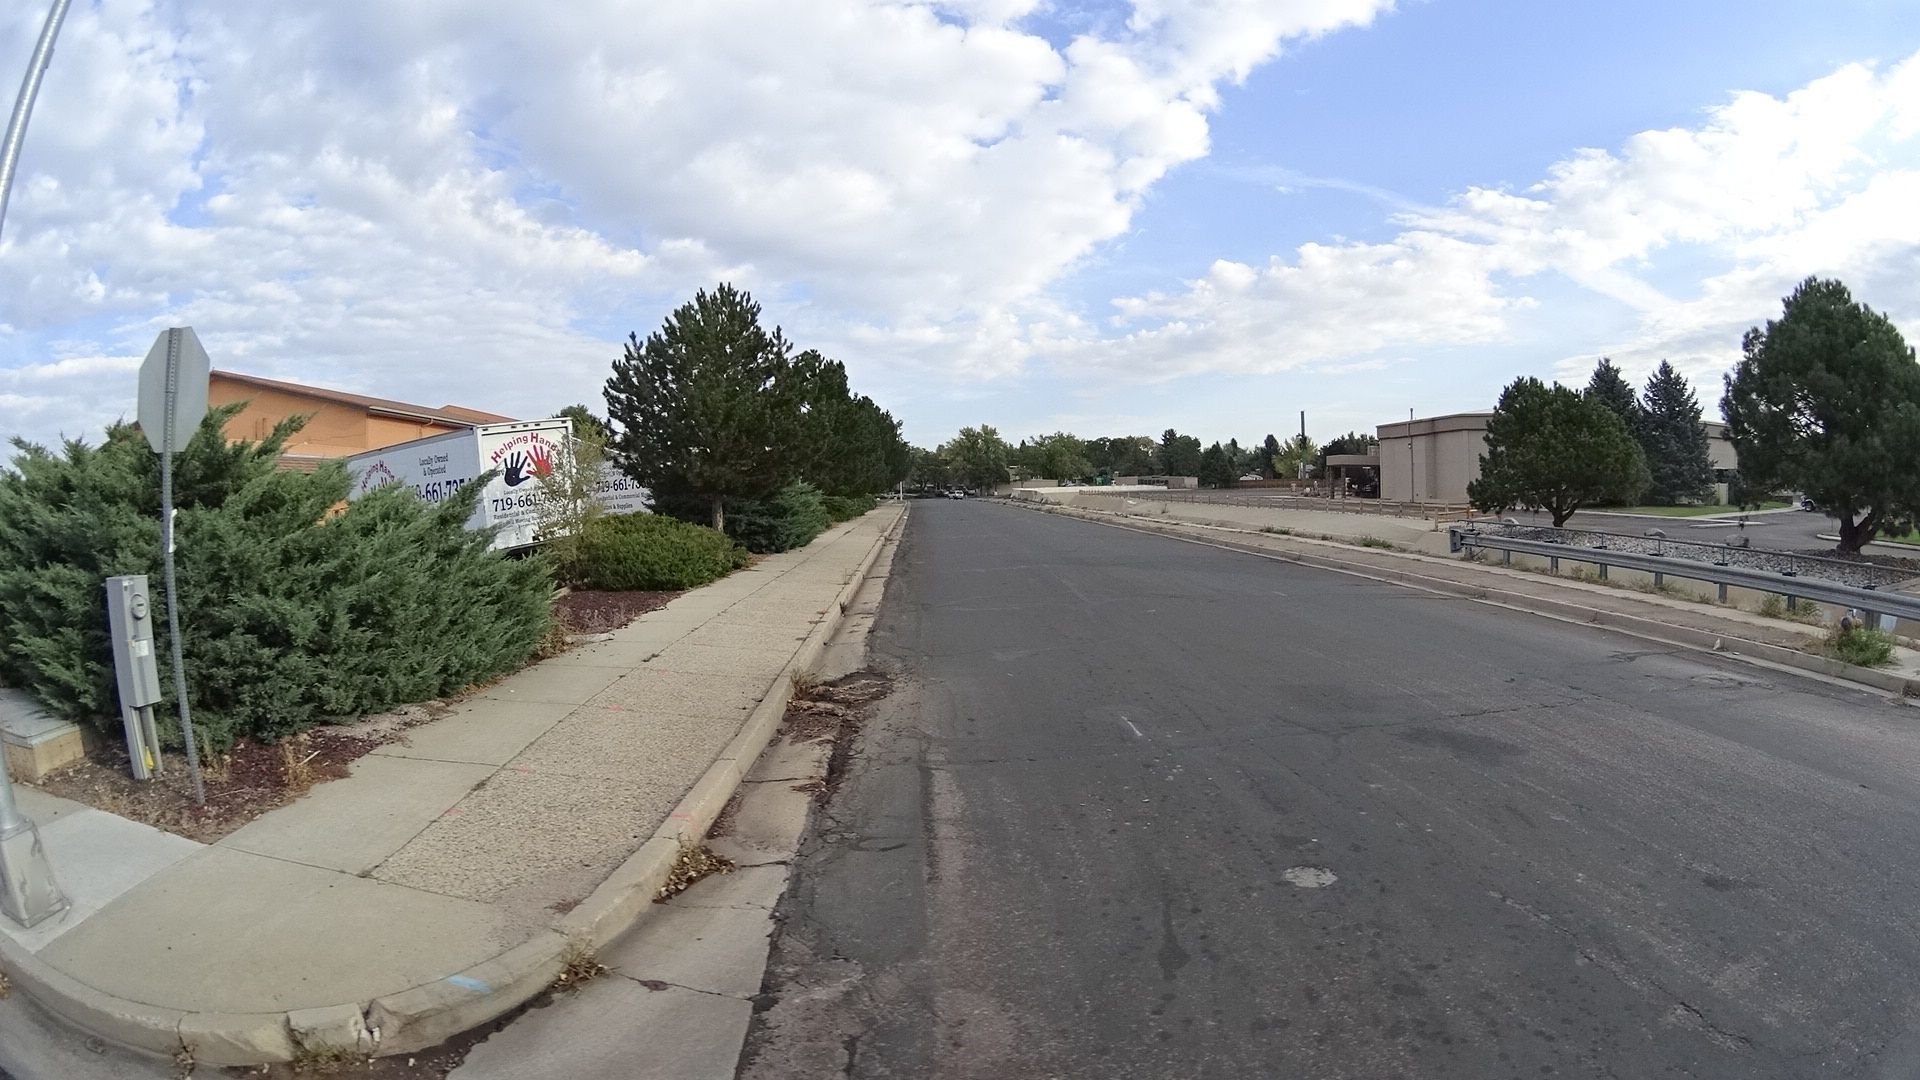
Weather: cloudy
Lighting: day
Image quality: good
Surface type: cycling surface
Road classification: path, cycleway
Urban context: urban centre
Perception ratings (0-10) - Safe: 2.41, Lively: 3.73, Beautiful: 3.82, Boring: 3.02, Depressing: 3.98, Wealthy: 3.62